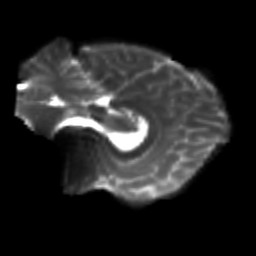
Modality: T2w
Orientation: sagittal
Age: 19
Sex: female
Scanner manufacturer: siemens
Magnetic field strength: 3 T
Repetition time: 3.5 s
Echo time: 0.104 s